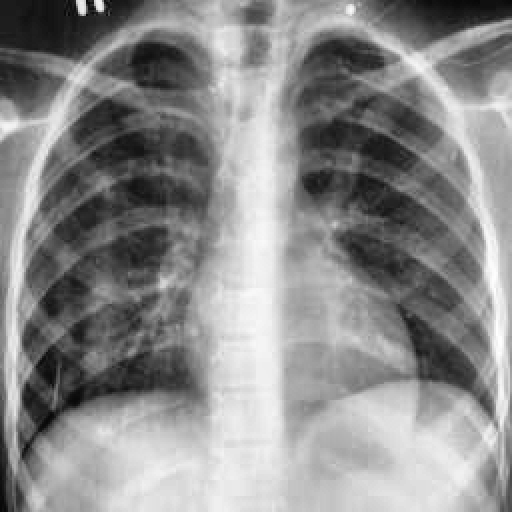
Finding: TUBERCULOSIS